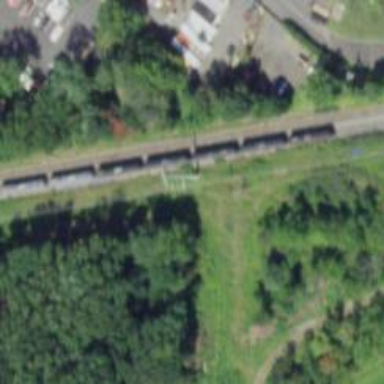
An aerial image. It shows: Railway siding with rails.